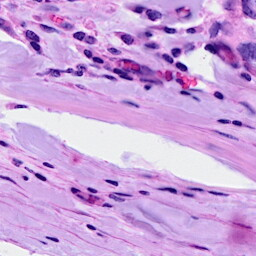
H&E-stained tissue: Breast